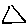
Label: triangle